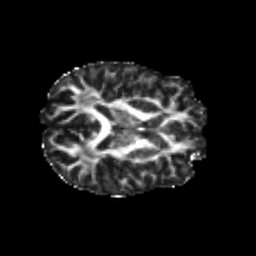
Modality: FA
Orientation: axial
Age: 24
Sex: female
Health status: healthy
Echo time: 0.074 s